Interaction volume radius: 5 \u00c5
Interaction volume height: 40 \u00c5
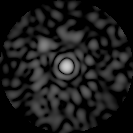
Disorder parameter: 0.8288